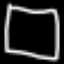
Label: square